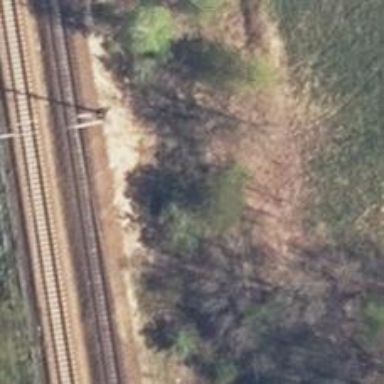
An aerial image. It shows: Disused railway spur.